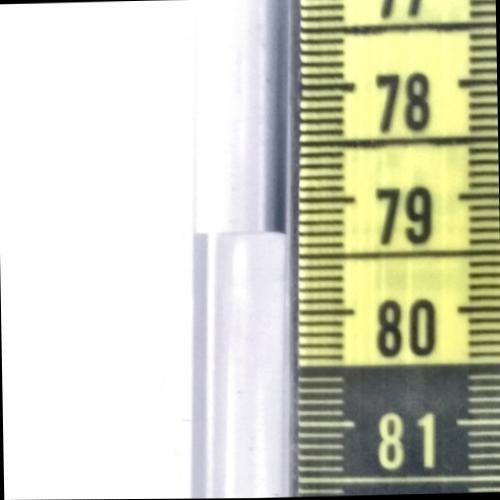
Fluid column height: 79.3 cm